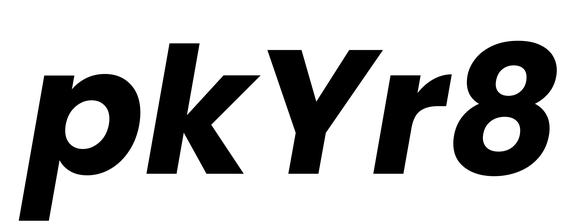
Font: Poppins-BoldItalic